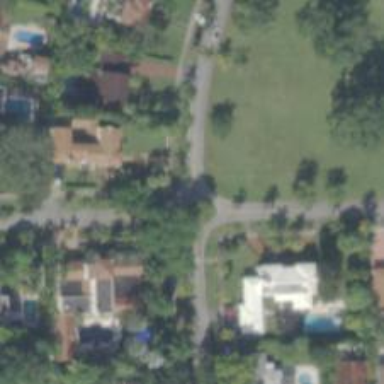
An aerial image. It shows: Asphalt road in residential area leading to roundabout.